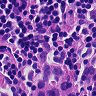
Metastatic tissue present: yes